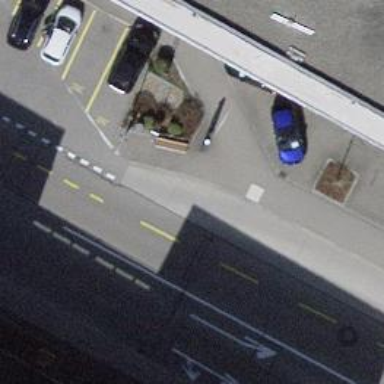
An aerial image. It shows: Platform for public transport is situated by the road.